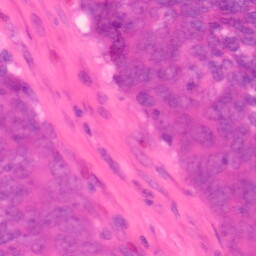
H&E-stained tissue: Colon